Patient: sex F, age 69
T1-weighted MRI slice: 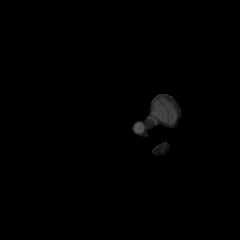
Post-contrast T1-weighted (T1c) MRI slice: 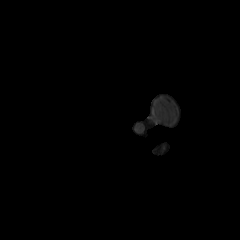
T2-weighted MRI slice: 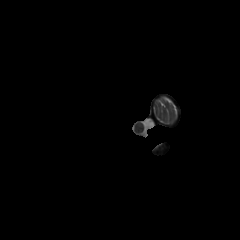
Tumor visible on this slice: no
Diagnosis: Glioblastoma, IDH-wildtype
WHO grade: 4